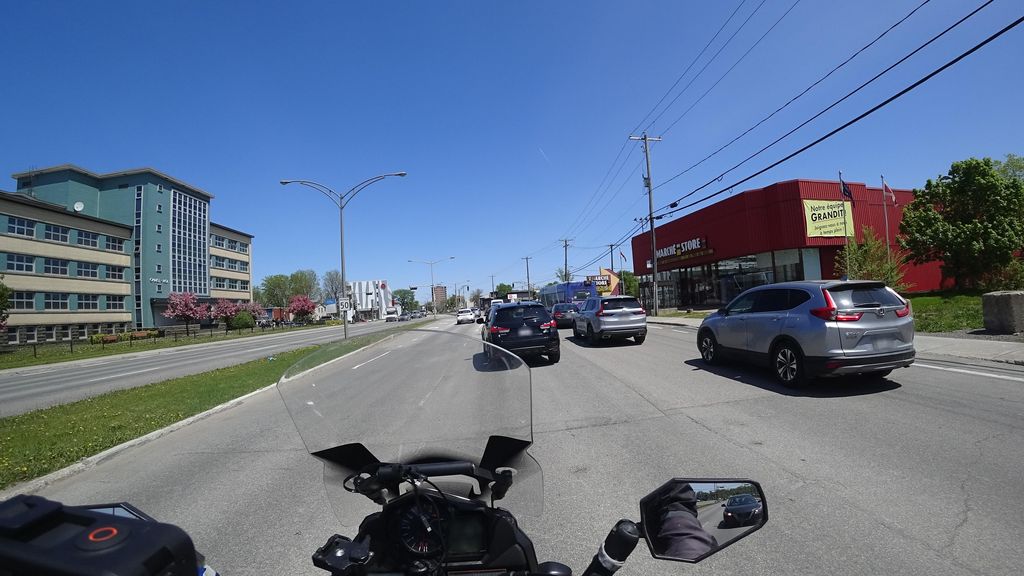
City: quebec_city